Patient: sex M, age 60
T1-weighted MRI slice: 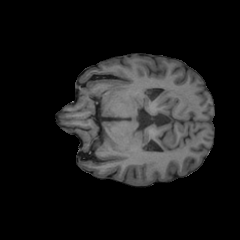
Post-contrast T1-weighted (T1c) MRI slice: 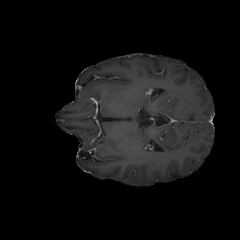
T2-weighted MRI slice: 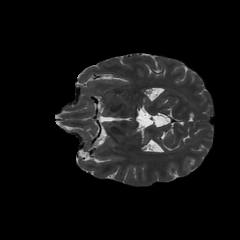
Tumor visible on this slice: no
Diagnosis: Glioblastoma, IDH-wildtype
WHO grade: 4